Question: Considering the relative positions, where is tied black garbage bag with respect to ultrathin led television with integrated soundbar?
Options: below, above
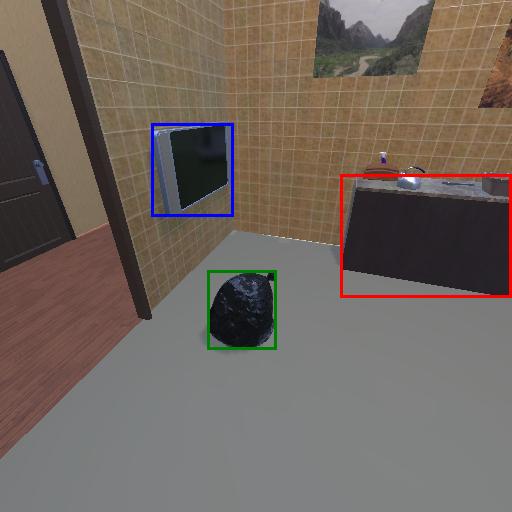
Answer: below